Question: I have been fighting with this bizarre all afternoon long with no results. Before, I was able to just create a Tweak, using Theos' Tweak template, and add a PreferenceBundle to it by creating the subproject using the template in its directory. I'd run the tweak, open its page in the Settings.app, and it would loud the specifier list (which includes "Awesome Switch 1" when you don't modify it).
In other words, I'd get this screen by just creating the project doing little to no modifications at all:

Now, today I created a new project the same way (create Tweak first, PreferenceLoader project second) and tried to get to this result with no avail.
I have been fighting with this for over 6 hours. I have tried it in two jailbroken devices. I have uninstalled and re-installed Theos. I have reset my computer, I have rebooted both devices, and no matter what I do, that screen doesn't include it's preferences. It contains the background, but no specifiers at all.
The plist currently looks like this. I need to not the plist tool doesn't return any syntax error when running -lint:
'''
<?xml version="1.0" encoding="UTF-8"?>
<!DOCTYPE plist PUBLIC "-//Apple//DTD PLIST 1.0//EN" "http://www.apple.com/DTDs/PropertyList-1.0.dtd">
<plist version="1.0">
<dict>
<key>items</key>
<array>
<dict>
<key>cell</key>
<string>PSGroupCell</string>
<key>label</key>
<string>Five First Page</string>
</dict>
<dict>
<key>cell</key>
<string>PSSwitchCell</string>
<key>default</key>
<true/>
<key>defaults</key>
<string>s</string>
<key>key</key>
<string>AwesomeSwitch1</string>
<key>label</key>
<string>Awesome Switch 1</string>
</dict>
</array>
<key>title</key>
<string>SomeFive</string>
</dict>
</plist>
'''
(Five.plist. The PreferenceLoader subproject is called "Five").
And the preferences .mm looks like this:
'''
@interface PSListController
-(id)loadSpecifiersFromPlistName:(id)name target:(id)tar;
@end
@interface FiveListController: PSListController
{
id _specifiers;
}
-(id)specifiers;
@end
@implementation FiveListController
- (id)specifiers {
if(_specifiers == nil) {
_specifiers = [[self loadSpecifiersFromPlistName:@"Five" target:self] retain];
}
return _specifiers;
}
@end
// vim:ft=objc
'''
Now I know the file exists and is being read properly because I checked if it exists manually in /Library/PreferenceBundles and because you can change the title key in the above plist and it will reflect in the Preference's page navbar title. I'm not sure what is causing it to read the title but not the rest of the specifiers.
I'm completely dumbfounded by this. I have never seen such a weird behavior with PreferenceLoader projects, and it looks like it started completely randomly, as I haven't changed any Theos setting or anything.
Any help with this will be appreciated.
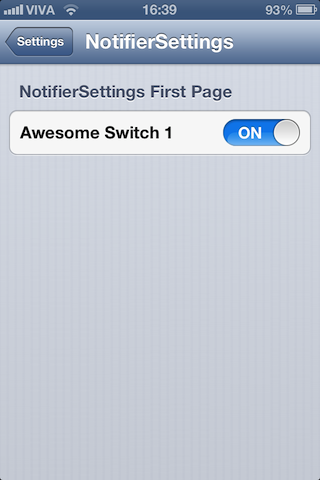
Answer: I figured it out.
The problem was with the preferences .mm file. Compare the one I put in my question with this one:
'''
@interface PSListController
{
id _specifiers;
}
-(id)specifiers;
-(id)loadSpecifiersFromPlistName:(id)name target:(id)target;
@end
@interface NotifierSettingsListController: PSListController {
}
@end
@implementation NotifierSettingsListController
- (id)specifiers {
if(_specifiers == nil) {
_specifiers = [[self loadSpecifiersFromPlistName:@"NotifierSettings" target:self] retain];
}
return _specifiers;
}
@end
// vim:ft=objc
'''
Since I don't have headers I have to declare the ones I will use. But I did it wrong up there. I'm supposed to put _specifiers and all the methods of my PSListController subclass in PSListController itself, not in my subclass.